Field crop: maize
Growth stage: 2
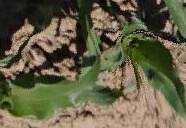
Species: maize